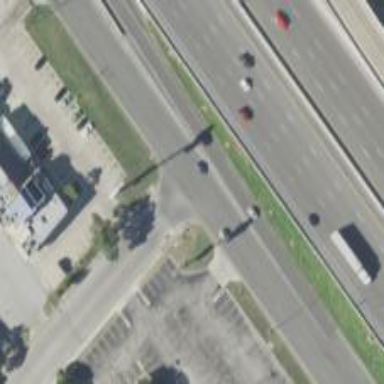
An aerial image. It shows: Secondary road with asphalt surface and frontage road.